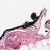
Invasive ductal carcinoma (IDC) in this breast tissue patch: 0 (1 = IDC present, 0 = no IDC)